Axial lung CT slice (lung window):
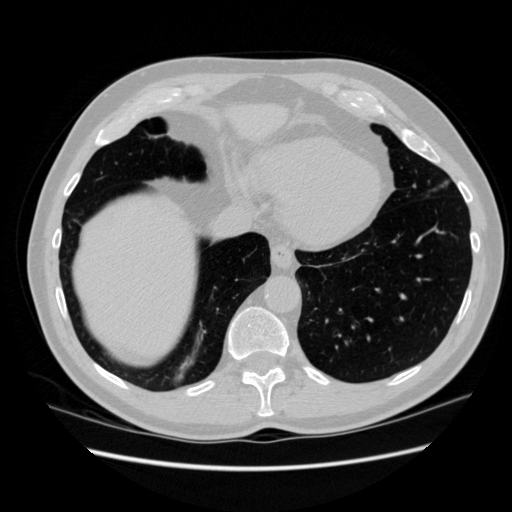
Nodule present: no